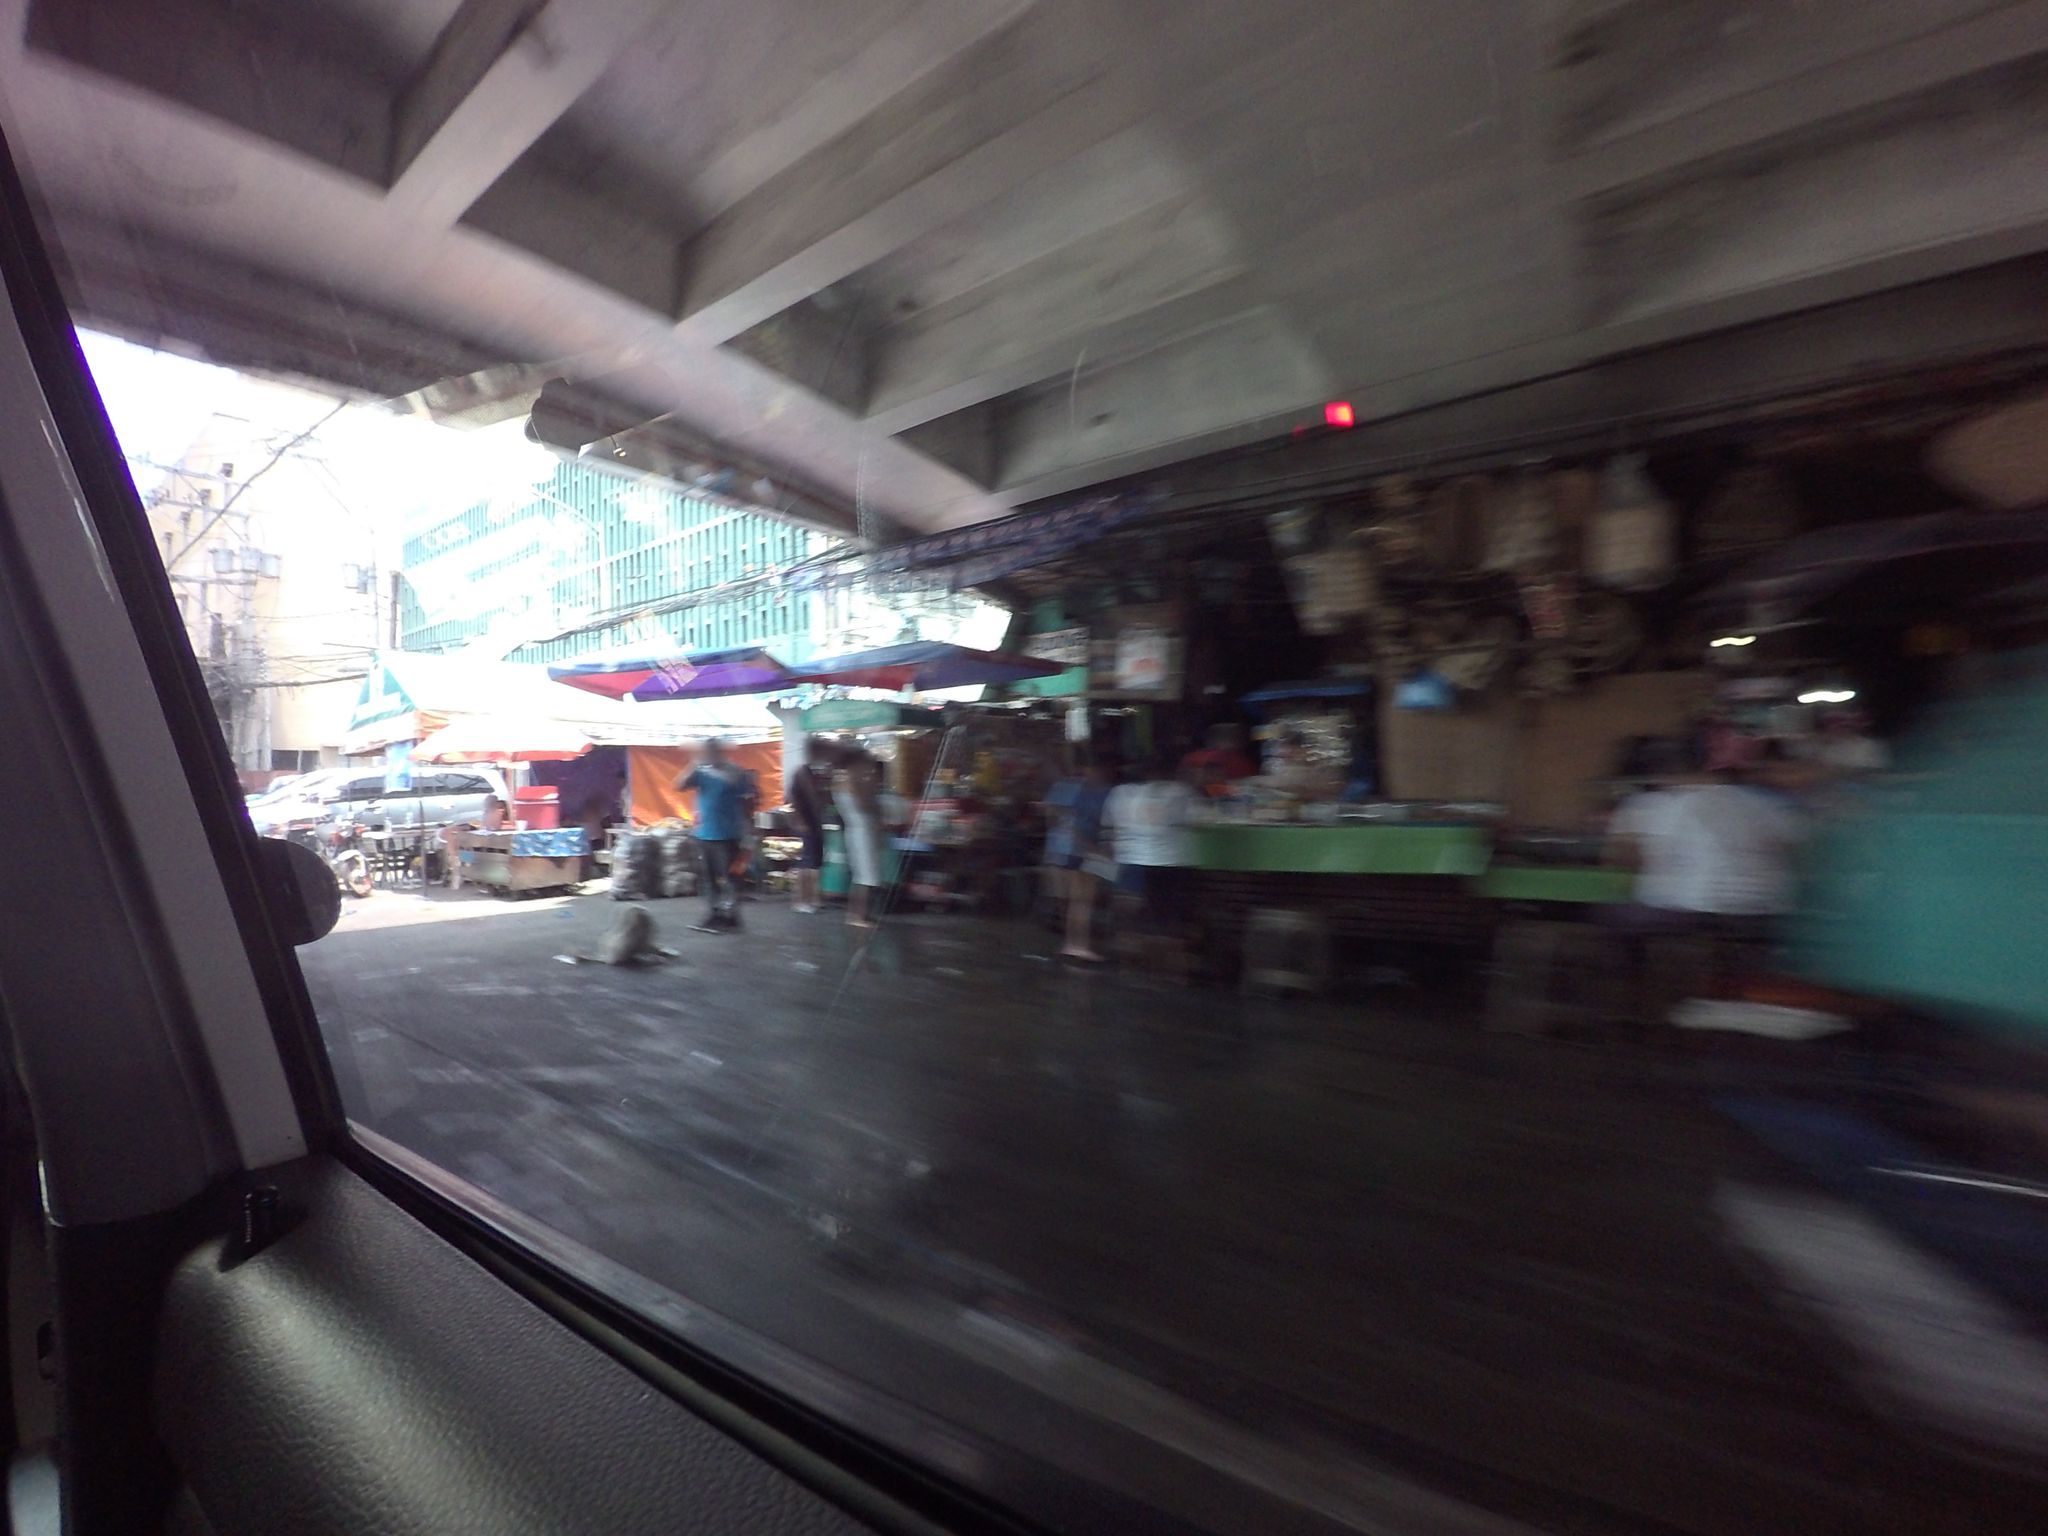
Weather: rainy
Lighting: day
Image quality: slightly poor
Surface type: driving surface
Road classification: service, steps
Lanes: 2
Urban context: urban centre
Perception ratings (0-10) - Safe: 0.98, Lively: 5.24, Beautiful: 4.6, Boring: 3.08, Depressing: 3.92, Wealthy: 0.64